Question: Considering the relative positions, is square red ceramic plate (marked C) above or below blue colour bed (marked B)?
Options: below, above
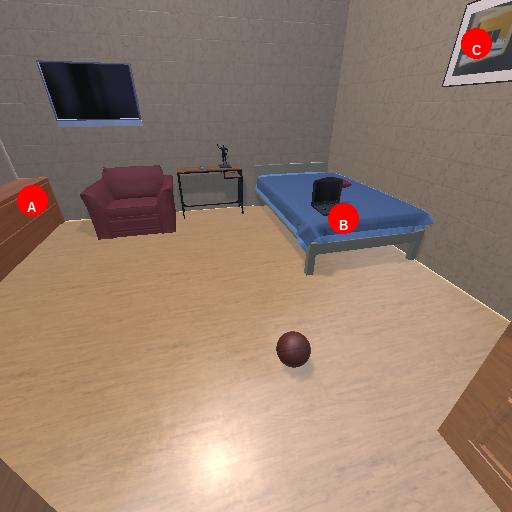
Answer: below